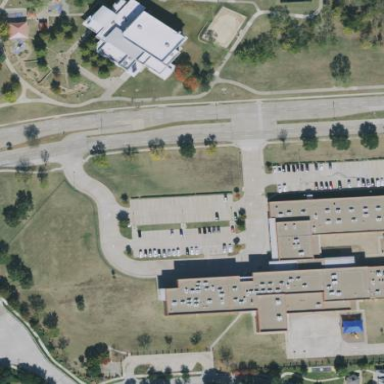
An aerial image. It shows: School building.